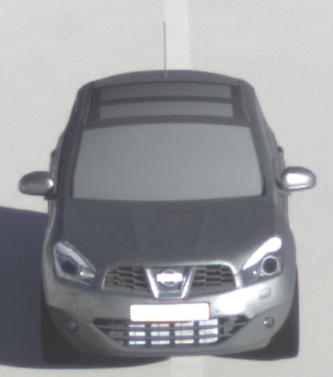
Make: Nissan
Model: Qashqai 1.6
Detailed model: Qashqai (J10)
Model produced from: 2010/03
Model produced until: 2010/08
Doors: 5
Color: gray
Road condition: dry road
Daytime: morning or afternoon
Contrast: high contrast